Field crop: maize
Growth stage: 2
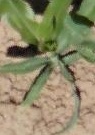
Species: maize